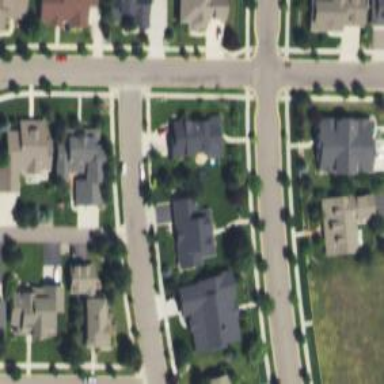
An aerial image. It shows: Alley classified as service road.